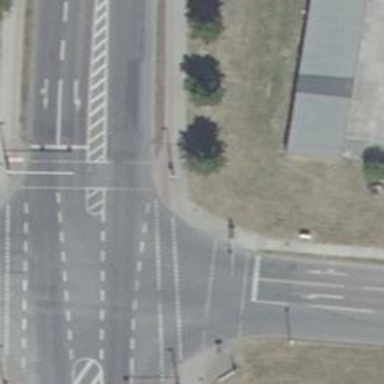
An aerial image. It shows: Traffic signal crossing.